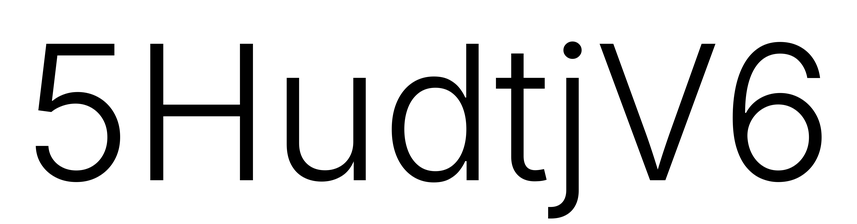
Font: Inter_Light